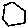
Label: hexagon